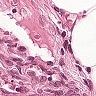
Metastatic tissue present: no